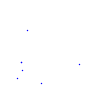
Particle: pion